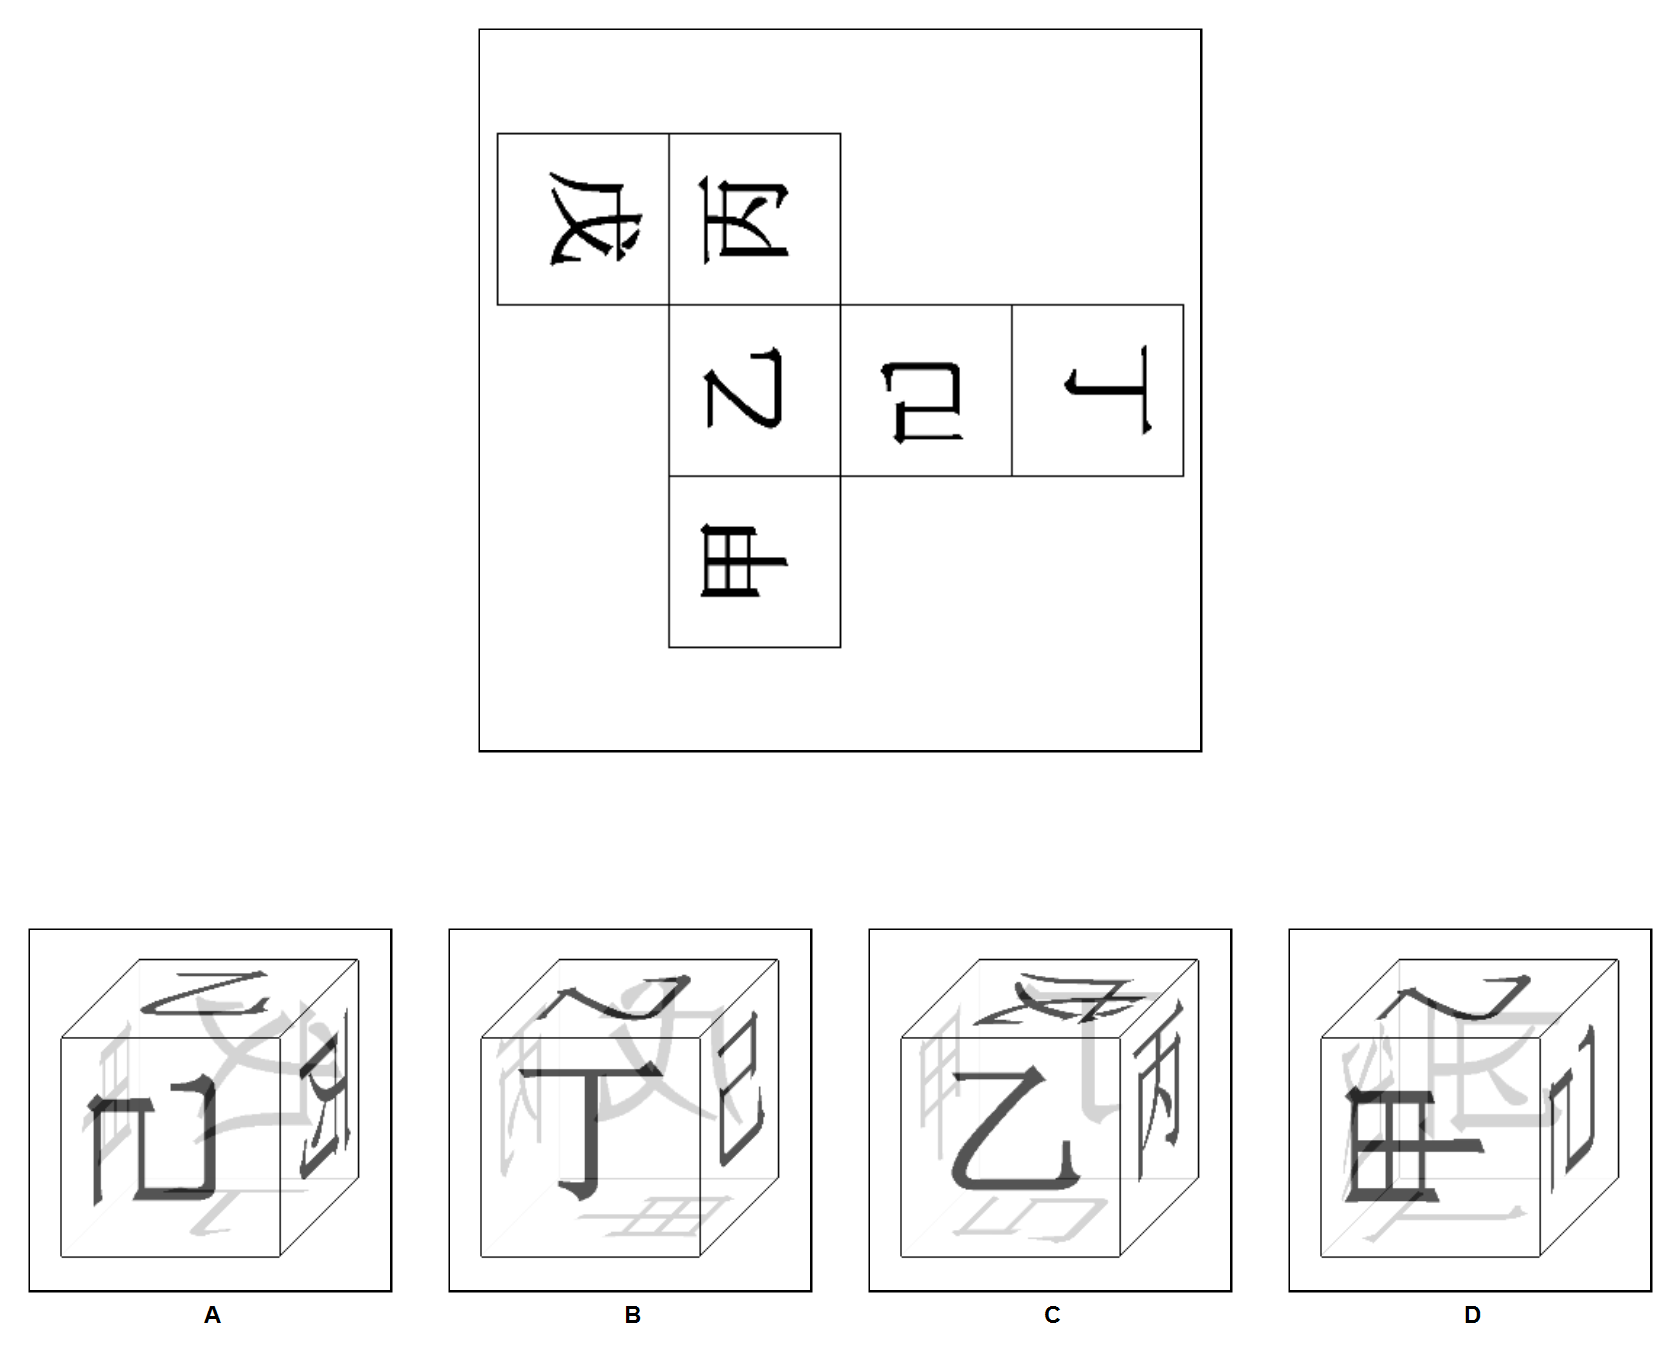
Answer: B